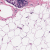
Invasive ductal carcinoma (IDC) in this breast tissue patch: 0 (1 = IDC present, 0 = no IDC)